Question: It seems that 'System.setOut()' does not work in this test case.
Here are problem description.
1. test0 executes System.setOut(new PrintStream(byteBuffer)) so that it stores standard output.
2. test0 invokes AddChild1_wy_v1.main.
3. In the AddChild1_wy_v1.main, xml.addChild(null) generates an exception message.
4. The exception message should be stored in byteBuffer, but it seems it wasn't.. JVM stops running the test case once the exception message pops up. And the remaining code after AddChild1_wy_v1.main are not executed.
Is there a way for jvm to execute the remaining code in 'test0'?
'NanoAddChild1_wy_v1Tests.java'
'''
package tests;
import junit.framework.TestCase;
import java.io.ByteArrayOutputStream;
import java.io.PrintStream;
import net.n3.nanoxml.*;
public class NanoAddChild1_wy_v1Tests extends TestCase {
public void test0() throws Exception { //addchild1.out
String result;
ByteArrayOutputStream byteBuffer;
byteBuffer = new ByteArrayOutputStream();
System.setOut(new PrintStream(byteBuffer));
AddChild1_wy_v1.main(new String[] {"/home/junghyun/Dev/nanoxml/inputs/simple.xml"});
result = new String(byteBuffer.toByteArray());
assertEquals(result, "Exception in thread "main" java.lang.IllegalArgumentException: child must not be null
at net.n3.nanoxml.XMLElement.addChild(XMLElement.java:165)
at AddChild1_wy_v1.main(AddChild1_wy_v1.java:47)
");
}
}
'''
'AddChild1_wy_v1.java'
'''
package tests;
import net.n3.nanoxml.IXMLParser;
import net.n3.nanoxml.IXMLReader;
import net.n3.nanoxml.StdXMLReader;
import net.n3.nanoxml.XMLElement;
import net.n3.nanoxml.XMLParserFactory;
import net.n3.nanoxml.XMLWriter;
public class AddChild1_wy_v1
{
public static void main(String args[])
throws Exception
{
if (args.length == 0) {
System.err.println("Usage: java DumpXML file.xml");
Runtime.getRuntime().exit(1);
}
IXMLParser parser = XMLParserFactory.createDefaultXMLParser();
IXMLReader reader = StdXMLReader.fileReader(args[0]);
parser.setReader(reader);
XMLElement xml = (XMLElement) parser.parse();
xml.addChild (null);
(new XMLWriter(System.out)).write(xml);
}
}
'''

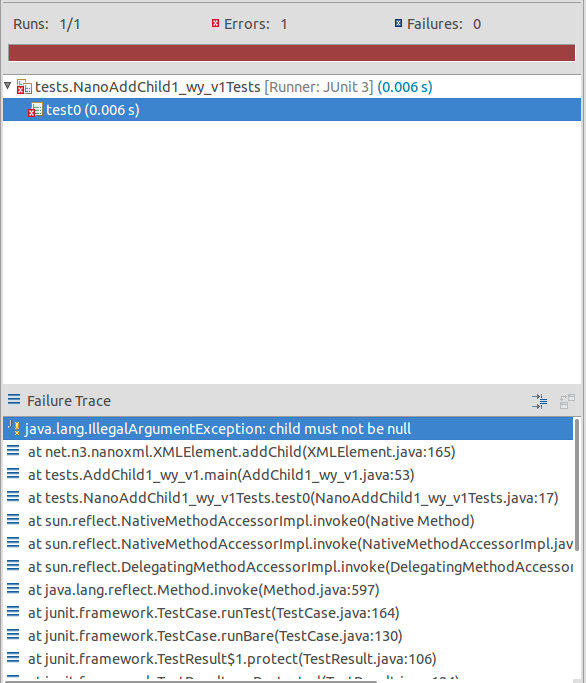
Answer: It seems to me that you never write that Exception at all.
You just throw it upwards. Try catch it and have ex.printStackTrace();
Also that will go to standard error, unless you specifically say otherwise.
As by your request I will leave the 'test0' method unaltered, you can use it the way it is.
in 'AddChild1_wy_v1.java':
'''
public class AddChild1_wy_v1 {
public static void main(String args[]) // note that I don't throw the Exception.
{
try {
if (args.length == 0) {
System.err.println("Usage: java DumpXML file.xml");
Runtime.getRuntime().exit(1);
}
IXMLParser parser = XMLParserFactory.createDefaultXMLParser();
IXMLReader reader = StdXMLReader.fileReader(args[0]);
parser.setReader(reader);
XMLElement xml = (XMLElement) parser.parse();
xml.addChild (null);
(new XMLWriter(System.out)).write(xml);
} catch (Exception any) {
any.printStackTrace(System.out); // note that I send the Stack Trace to standard out here.
}
}
}
'''